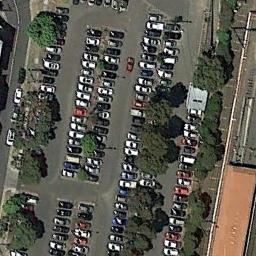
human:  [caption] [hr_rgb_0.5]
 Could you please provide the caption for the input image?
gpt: There are a dozen cars in the parking lot .

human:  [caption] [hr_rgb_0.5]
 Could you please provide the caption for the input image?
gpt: There are many cars in the parking lot .

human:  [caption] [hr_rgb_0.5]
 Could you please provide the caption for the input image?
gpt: The parking lot has lots of cars arranged neatly in lines and some trees are among cars .

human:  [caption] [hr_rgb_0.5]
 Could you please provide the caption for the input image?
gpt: The parking lot is full of cars next to some trees .

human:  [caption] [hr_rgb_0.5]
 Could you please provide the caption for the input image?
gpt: There are some cars beside the parking lot with some cars .